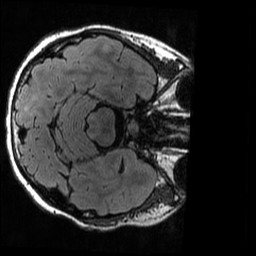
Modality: T2w
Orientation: axial
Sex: female
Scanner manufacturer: ge
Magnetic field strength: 3 T
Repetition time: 6 s
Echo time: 0.1256 s